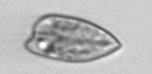
Label: Prorocentrum_dentatum